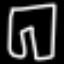
Label: pants